Interaction volume radius: 5 \u00c5
Interaction volume height: 15 \u00c5
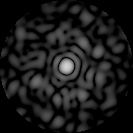
Disorder parameter: 0.8532